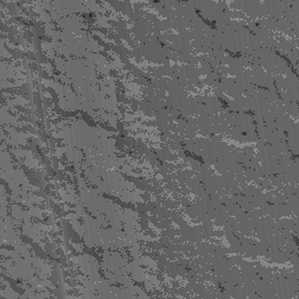
Label: frost